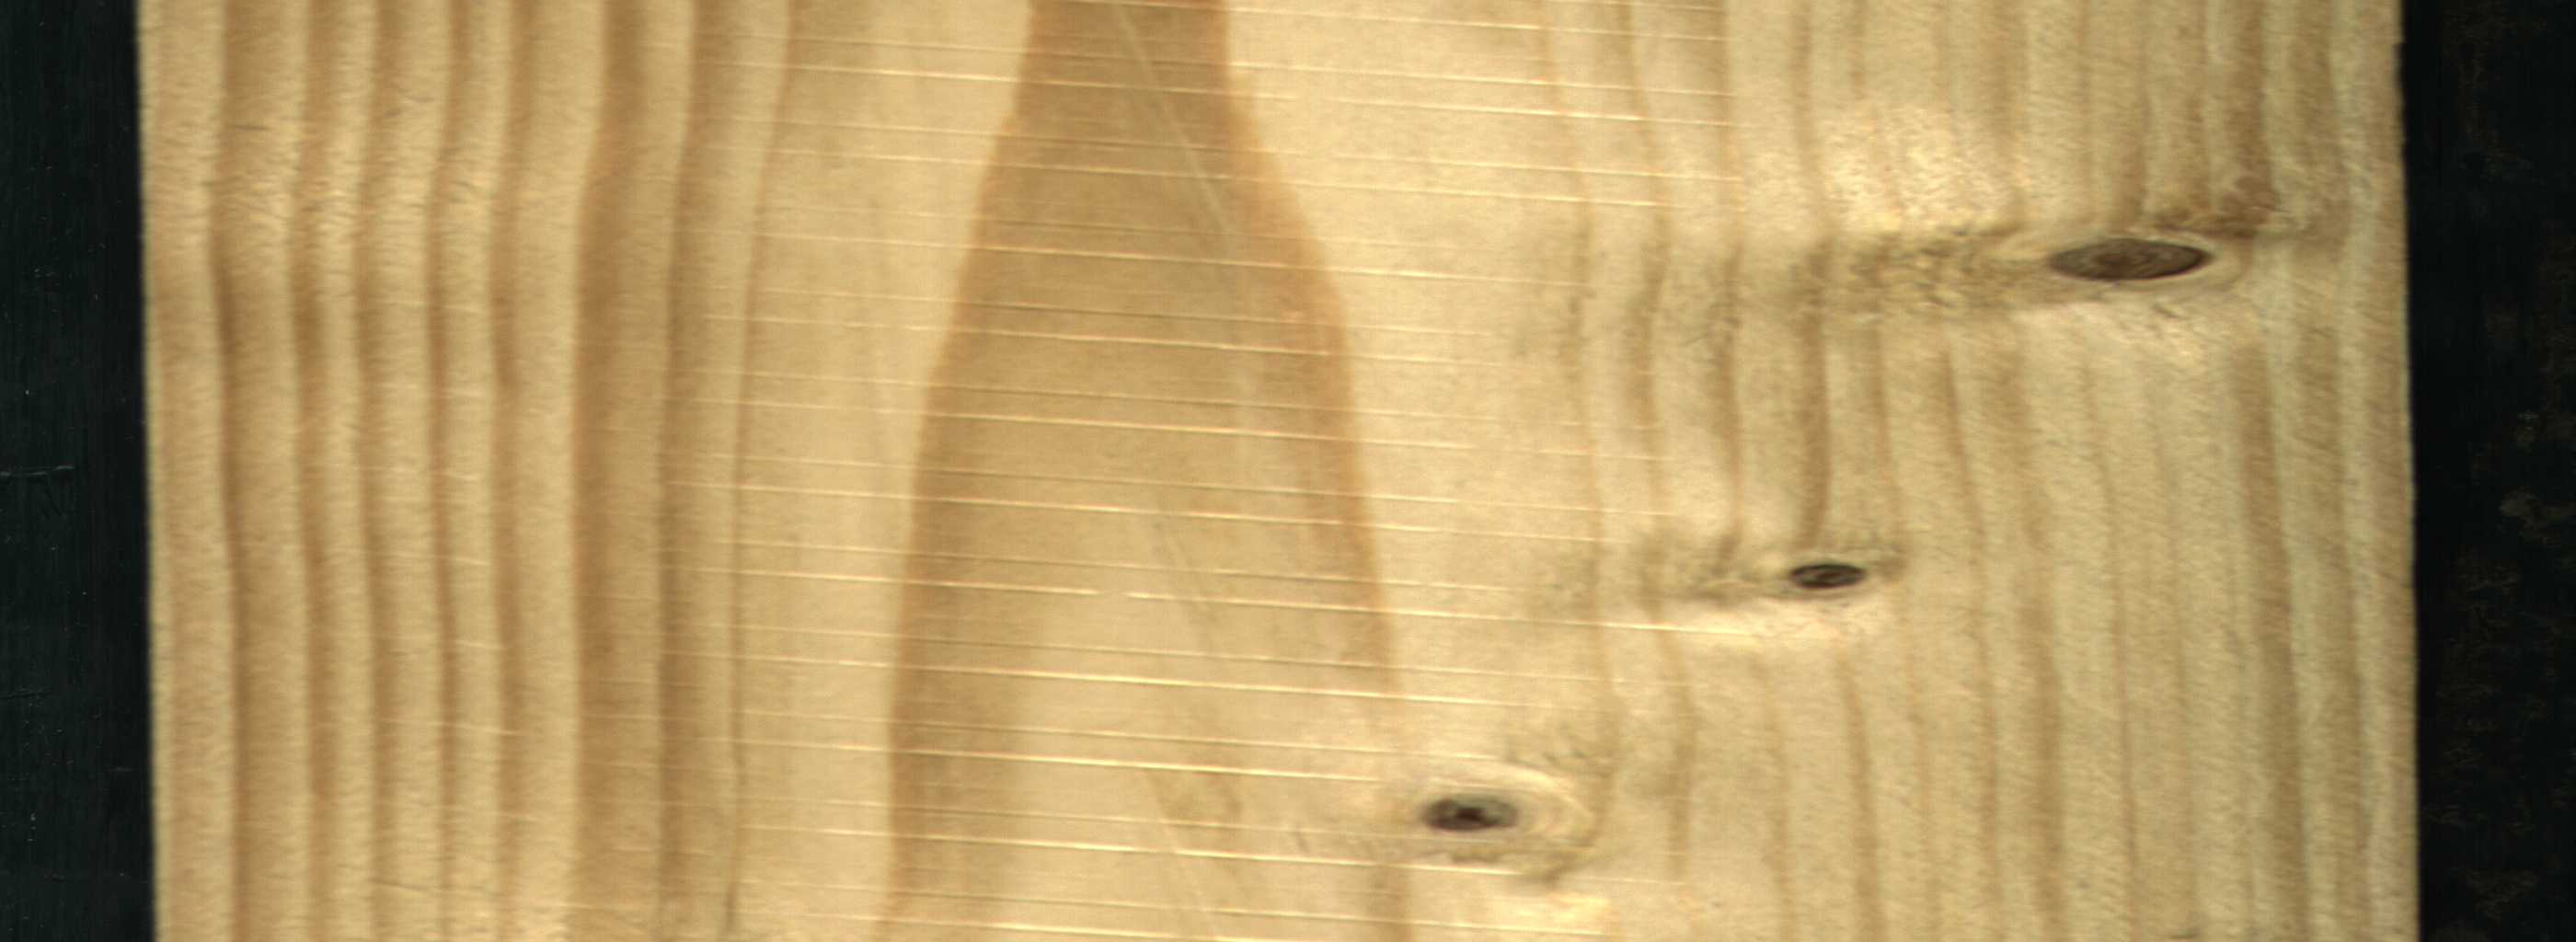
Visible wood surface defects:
Live_Knot
Live_Knot
Live_Knot